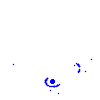
Particle: electron